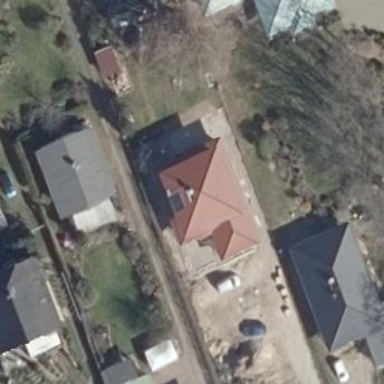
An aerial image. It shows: Detached building.